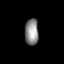
Tissue: lung
Cell type: Epithelial cells
Senescence score: 0.175
Nuclear area (px): 349
Mean DAPI intensity: 140.501